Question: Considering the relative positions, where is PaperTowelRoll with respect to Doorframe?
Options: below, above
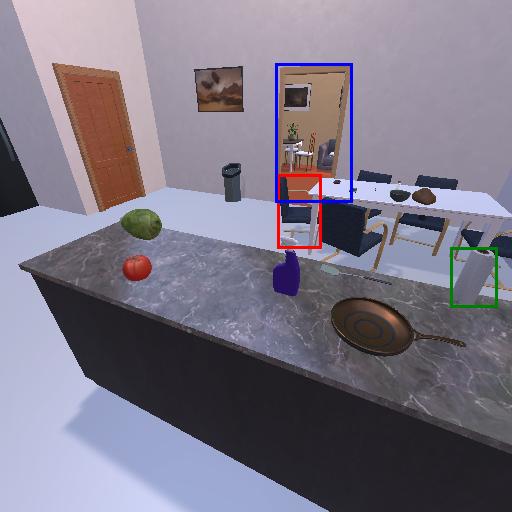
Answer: below